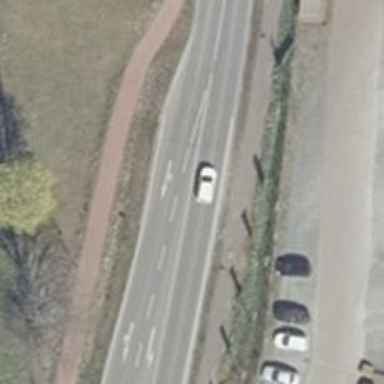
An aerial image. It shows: Secondary road with asphalt surface and separate sidewalks on both sides.